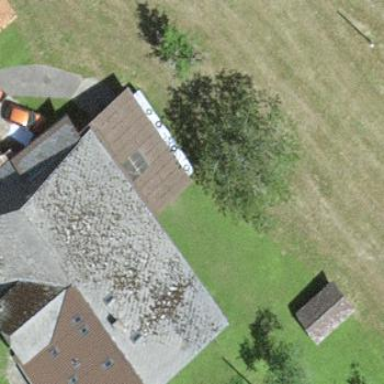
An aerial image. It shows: Farm building.